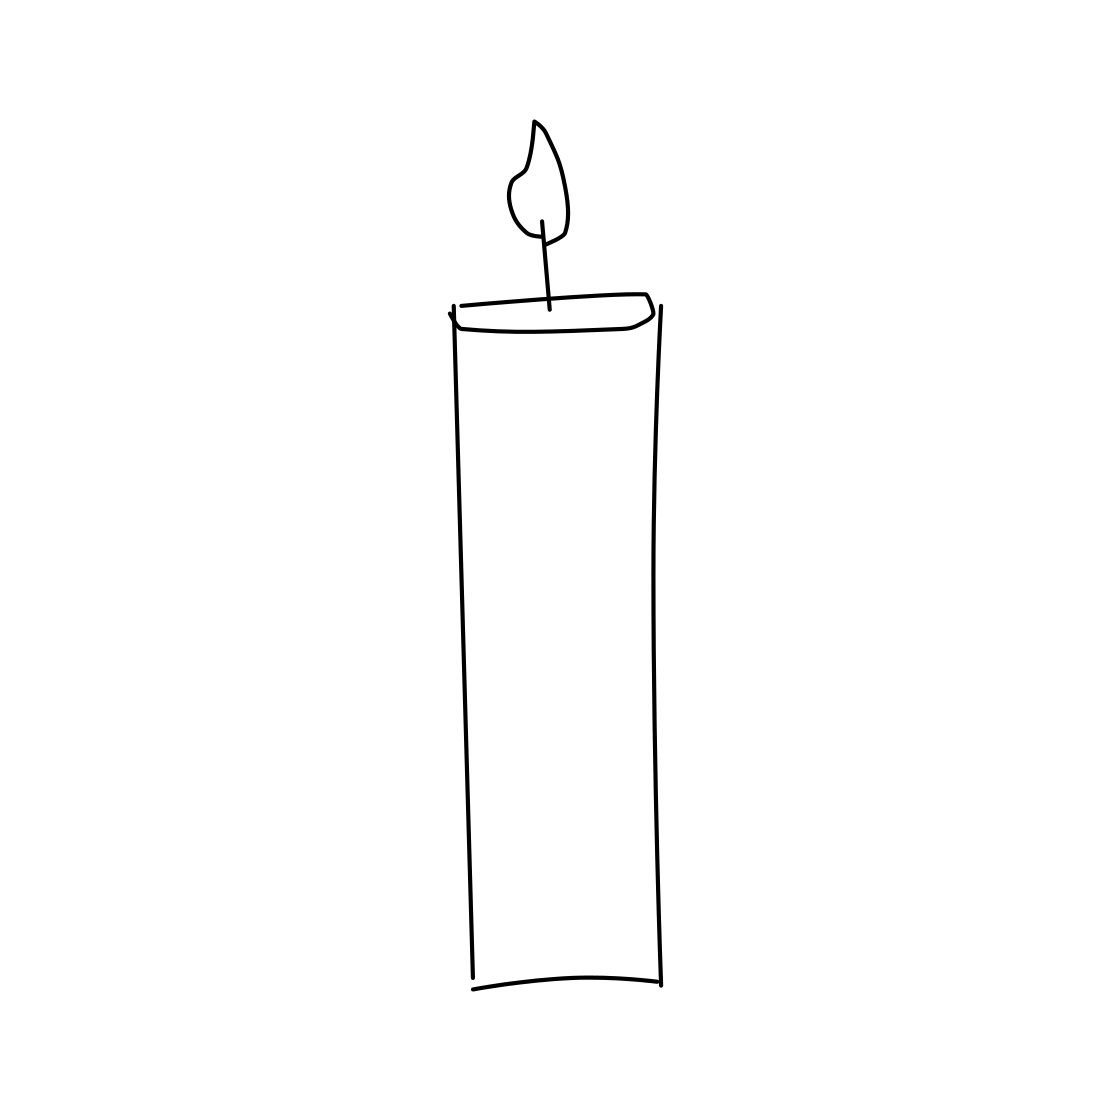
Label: candle